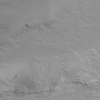
Atmospheric dust classification: not_dusty